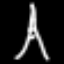
Label: The Eiffel Tower